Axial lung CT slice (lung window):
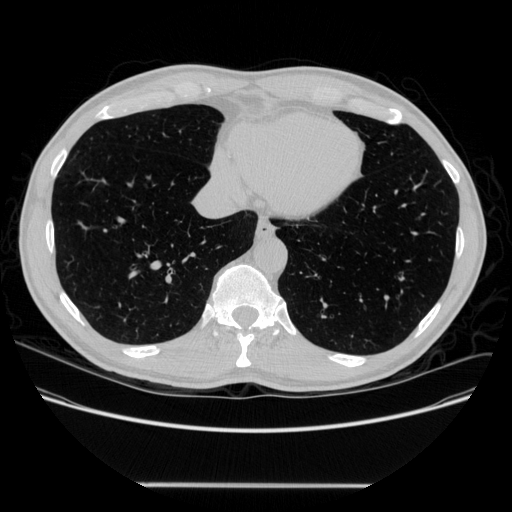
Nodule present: no